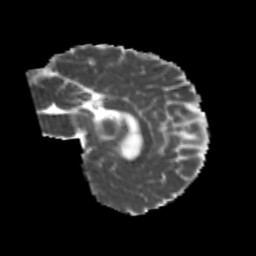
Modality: MD
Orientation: sagittal
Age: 24
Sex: male
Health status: healthy
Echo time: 0.074 s